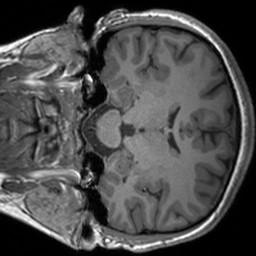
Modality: T1w
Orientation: coronal
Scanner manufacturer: siemens
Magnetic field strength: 3 T
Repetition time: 1.54 s
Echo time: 0.00234 s